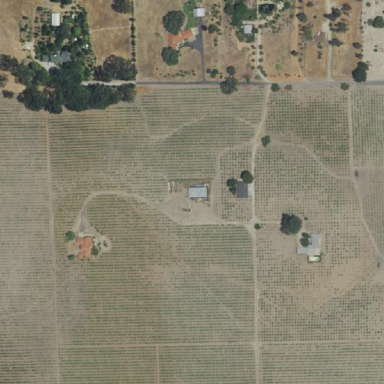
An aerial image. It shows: Vineyard growing grapes.